Field crop: maize
Growth stage: 2
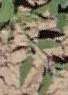
Species: atriplex